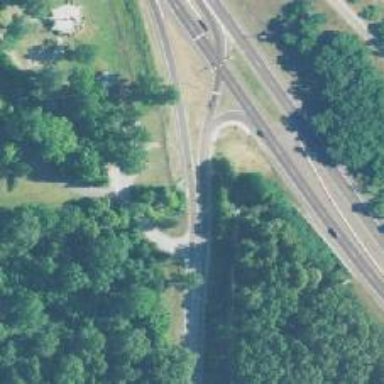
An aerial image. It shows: Trunk link highway.